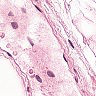
Metastatic tissue present: no